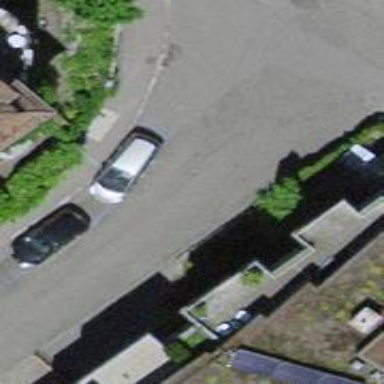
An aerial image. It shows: Residential road with asphalt surface and separate sidewalk.